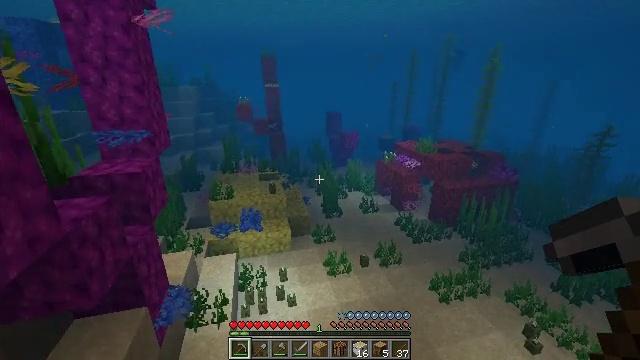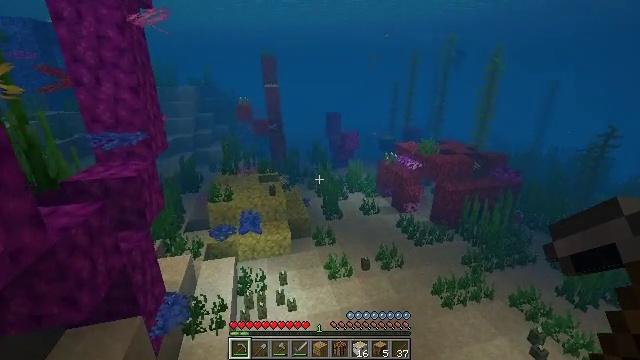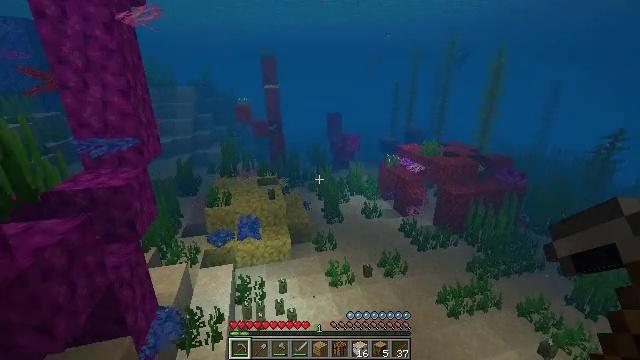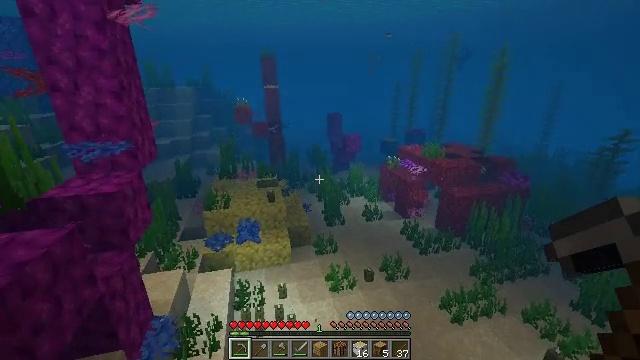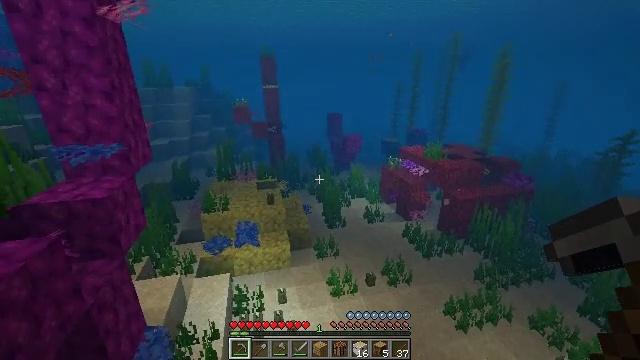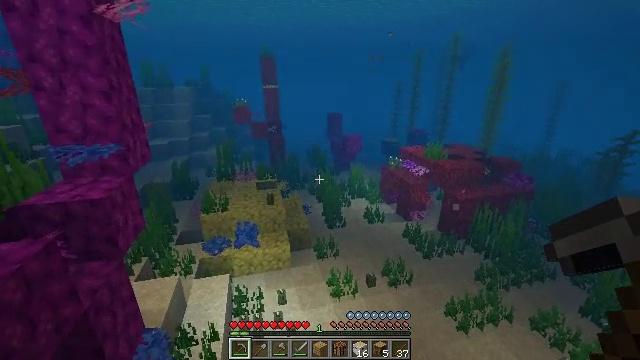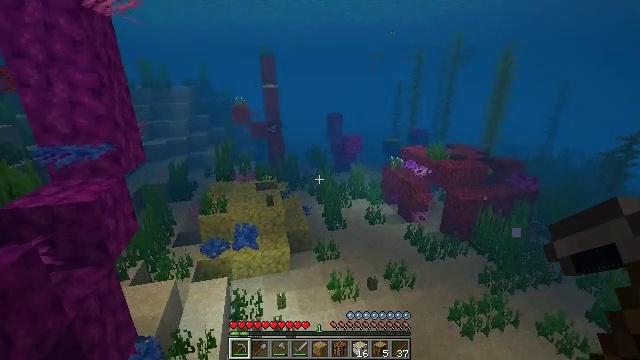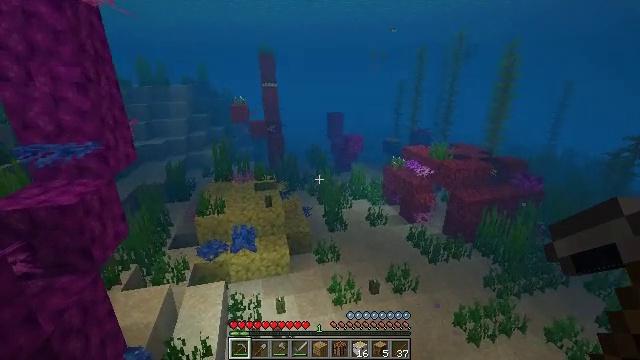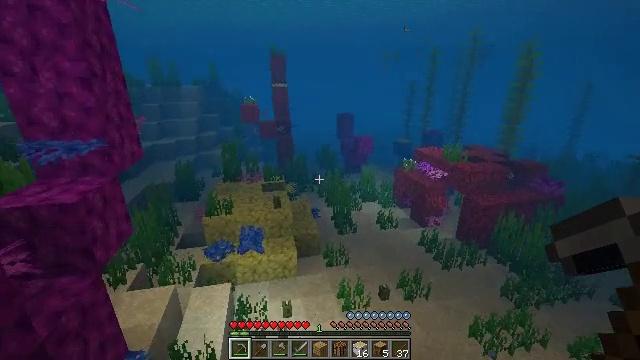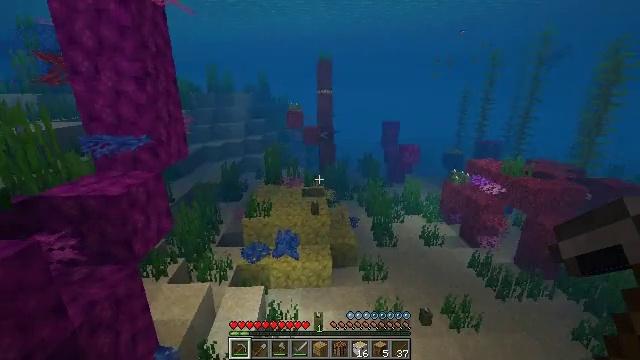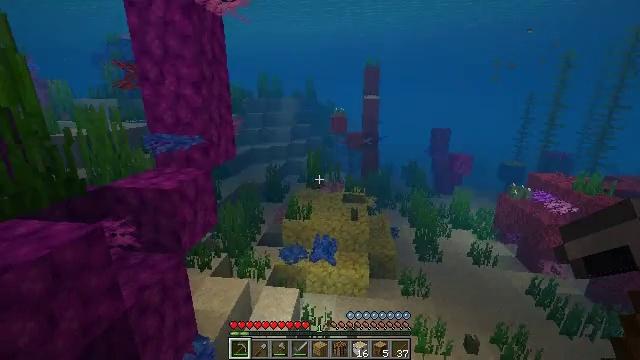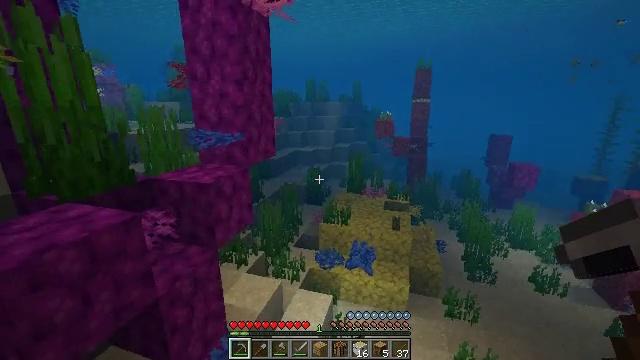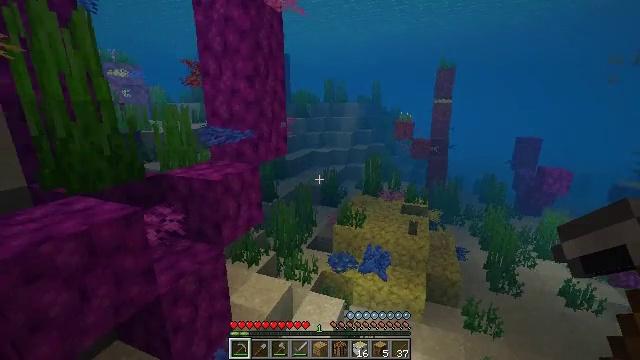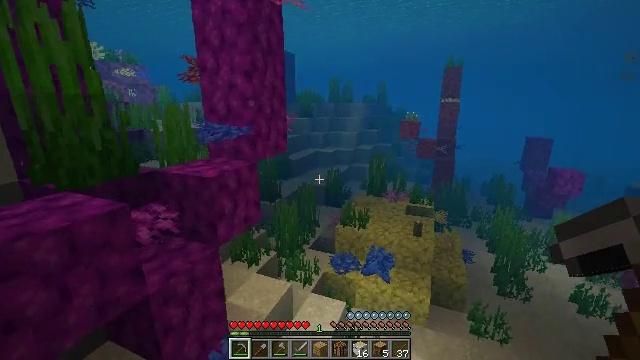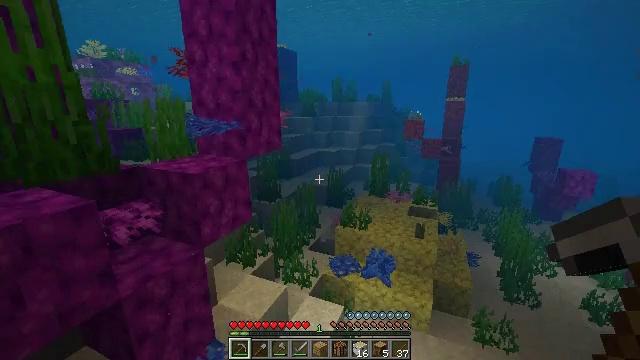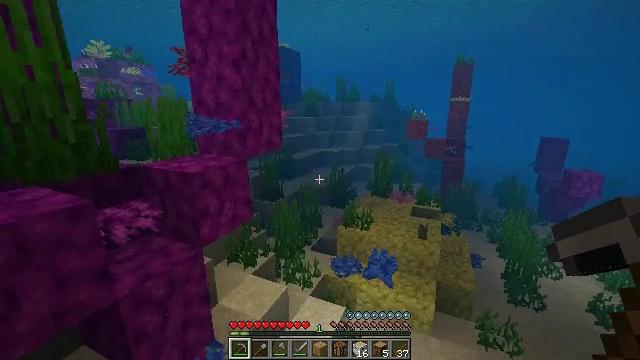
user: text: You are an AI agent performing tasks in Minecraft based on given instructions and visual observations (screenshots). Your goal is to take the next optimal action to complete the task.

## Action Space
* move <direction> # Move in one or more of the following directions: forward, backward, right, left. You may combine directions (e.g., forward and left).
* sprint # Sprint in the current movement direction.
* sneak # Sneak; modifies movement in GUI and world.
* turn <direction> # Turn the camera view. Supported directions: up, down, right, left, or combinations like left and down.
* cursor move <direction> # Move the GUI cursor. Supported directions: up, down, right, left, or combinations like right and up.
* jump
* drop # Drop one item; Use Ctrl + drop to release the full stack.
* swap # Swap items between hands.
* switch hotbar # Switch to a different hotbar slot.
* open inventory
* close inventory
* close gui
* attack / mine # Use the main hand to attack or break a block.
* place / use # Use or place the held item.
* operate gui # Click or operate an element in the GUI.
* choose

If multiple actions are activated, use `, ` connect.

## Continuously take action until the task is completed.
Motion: motion action
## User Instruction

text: Break the horn coral block.
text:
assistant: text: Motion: move forward, sprint, jump
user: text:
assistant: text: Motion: move forward, sprint, jump
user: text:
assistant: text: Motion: move forward, sprint, jump
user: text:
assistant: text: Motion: move forward, sprint
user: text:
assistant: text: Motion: move forward, sprint
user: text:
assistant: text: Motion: move forward, sprint
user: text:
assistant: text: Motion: move forward, sprint
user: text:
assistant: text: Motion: move forward, sprint, turn left
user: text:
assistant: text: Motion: move forward and move right, sprint, turn left and up
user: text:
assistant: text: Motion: move forward and move right, sprint, turn left and up
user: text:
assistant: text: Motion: move forward and move right, sprint, turn left and up
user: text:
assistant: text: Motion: move forward and move right, sprint, turn left
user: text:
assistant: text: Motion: move forward and move right, sprint, turn left
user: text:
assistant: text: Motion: move forward and move right, sprint, turn left, jump
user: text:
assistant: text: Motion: move forward and move right, sprint, jump
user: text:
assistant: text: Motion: move forward and move right, sprint, jump
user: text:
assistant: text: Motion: move forward and move right, sprint, jump
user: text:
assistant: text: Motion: move forward and move right, sprint, jump
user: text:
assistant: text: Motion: move forward and move right, sprint, jump
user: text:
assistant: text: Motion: move forward and move right, sprint, jump
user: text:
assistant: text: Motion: move forward and move right, sprint, jump
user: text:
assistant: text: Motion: move forward and move right, sprint, jump
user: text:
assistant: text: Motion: move forward and move right, sprint, jump
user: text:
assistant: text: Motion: move forward and move right, sprint, jump
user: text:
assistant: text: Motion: move forward and move right, sprint, turn left, jump
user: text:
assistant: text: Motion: move forward and move right, sprint, turn left, jump
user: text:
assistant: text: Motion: move forward and move right, sprint, turn left, jump
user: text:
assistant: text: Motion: move forward and move right, sprint, turn left, jump
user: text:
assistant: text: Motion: move forward and move right, sprint, jump
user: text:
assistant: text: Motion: move forward and move right, sprint, turn left, jump